Question: I want to make a form only visible if the mouse is hovering an image.
I made a fiddle for it: <URL>
Here is what I'm trying to achieve:

The wrapper has a fixed width, the picture also has a fixed width, but the dropdown has a varying width.
I want to right align the dropdown form, just like the .cart-button picture.
This should not be so difficult but I'm pulling my hair out over this.
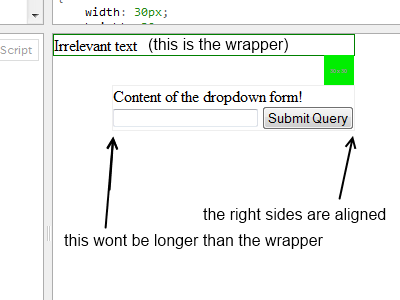
Answer: Something like this?
<URL>